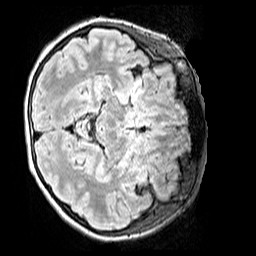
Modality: FLAIR
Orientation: axial
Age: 12
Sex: female
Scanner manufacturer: siemens
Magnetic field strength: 3 T
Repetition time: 5 s
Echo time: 0.388 s